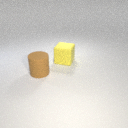
large yellow rubber cube to the right of large brown rubber cylinder